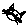
Label: cat